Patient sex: F
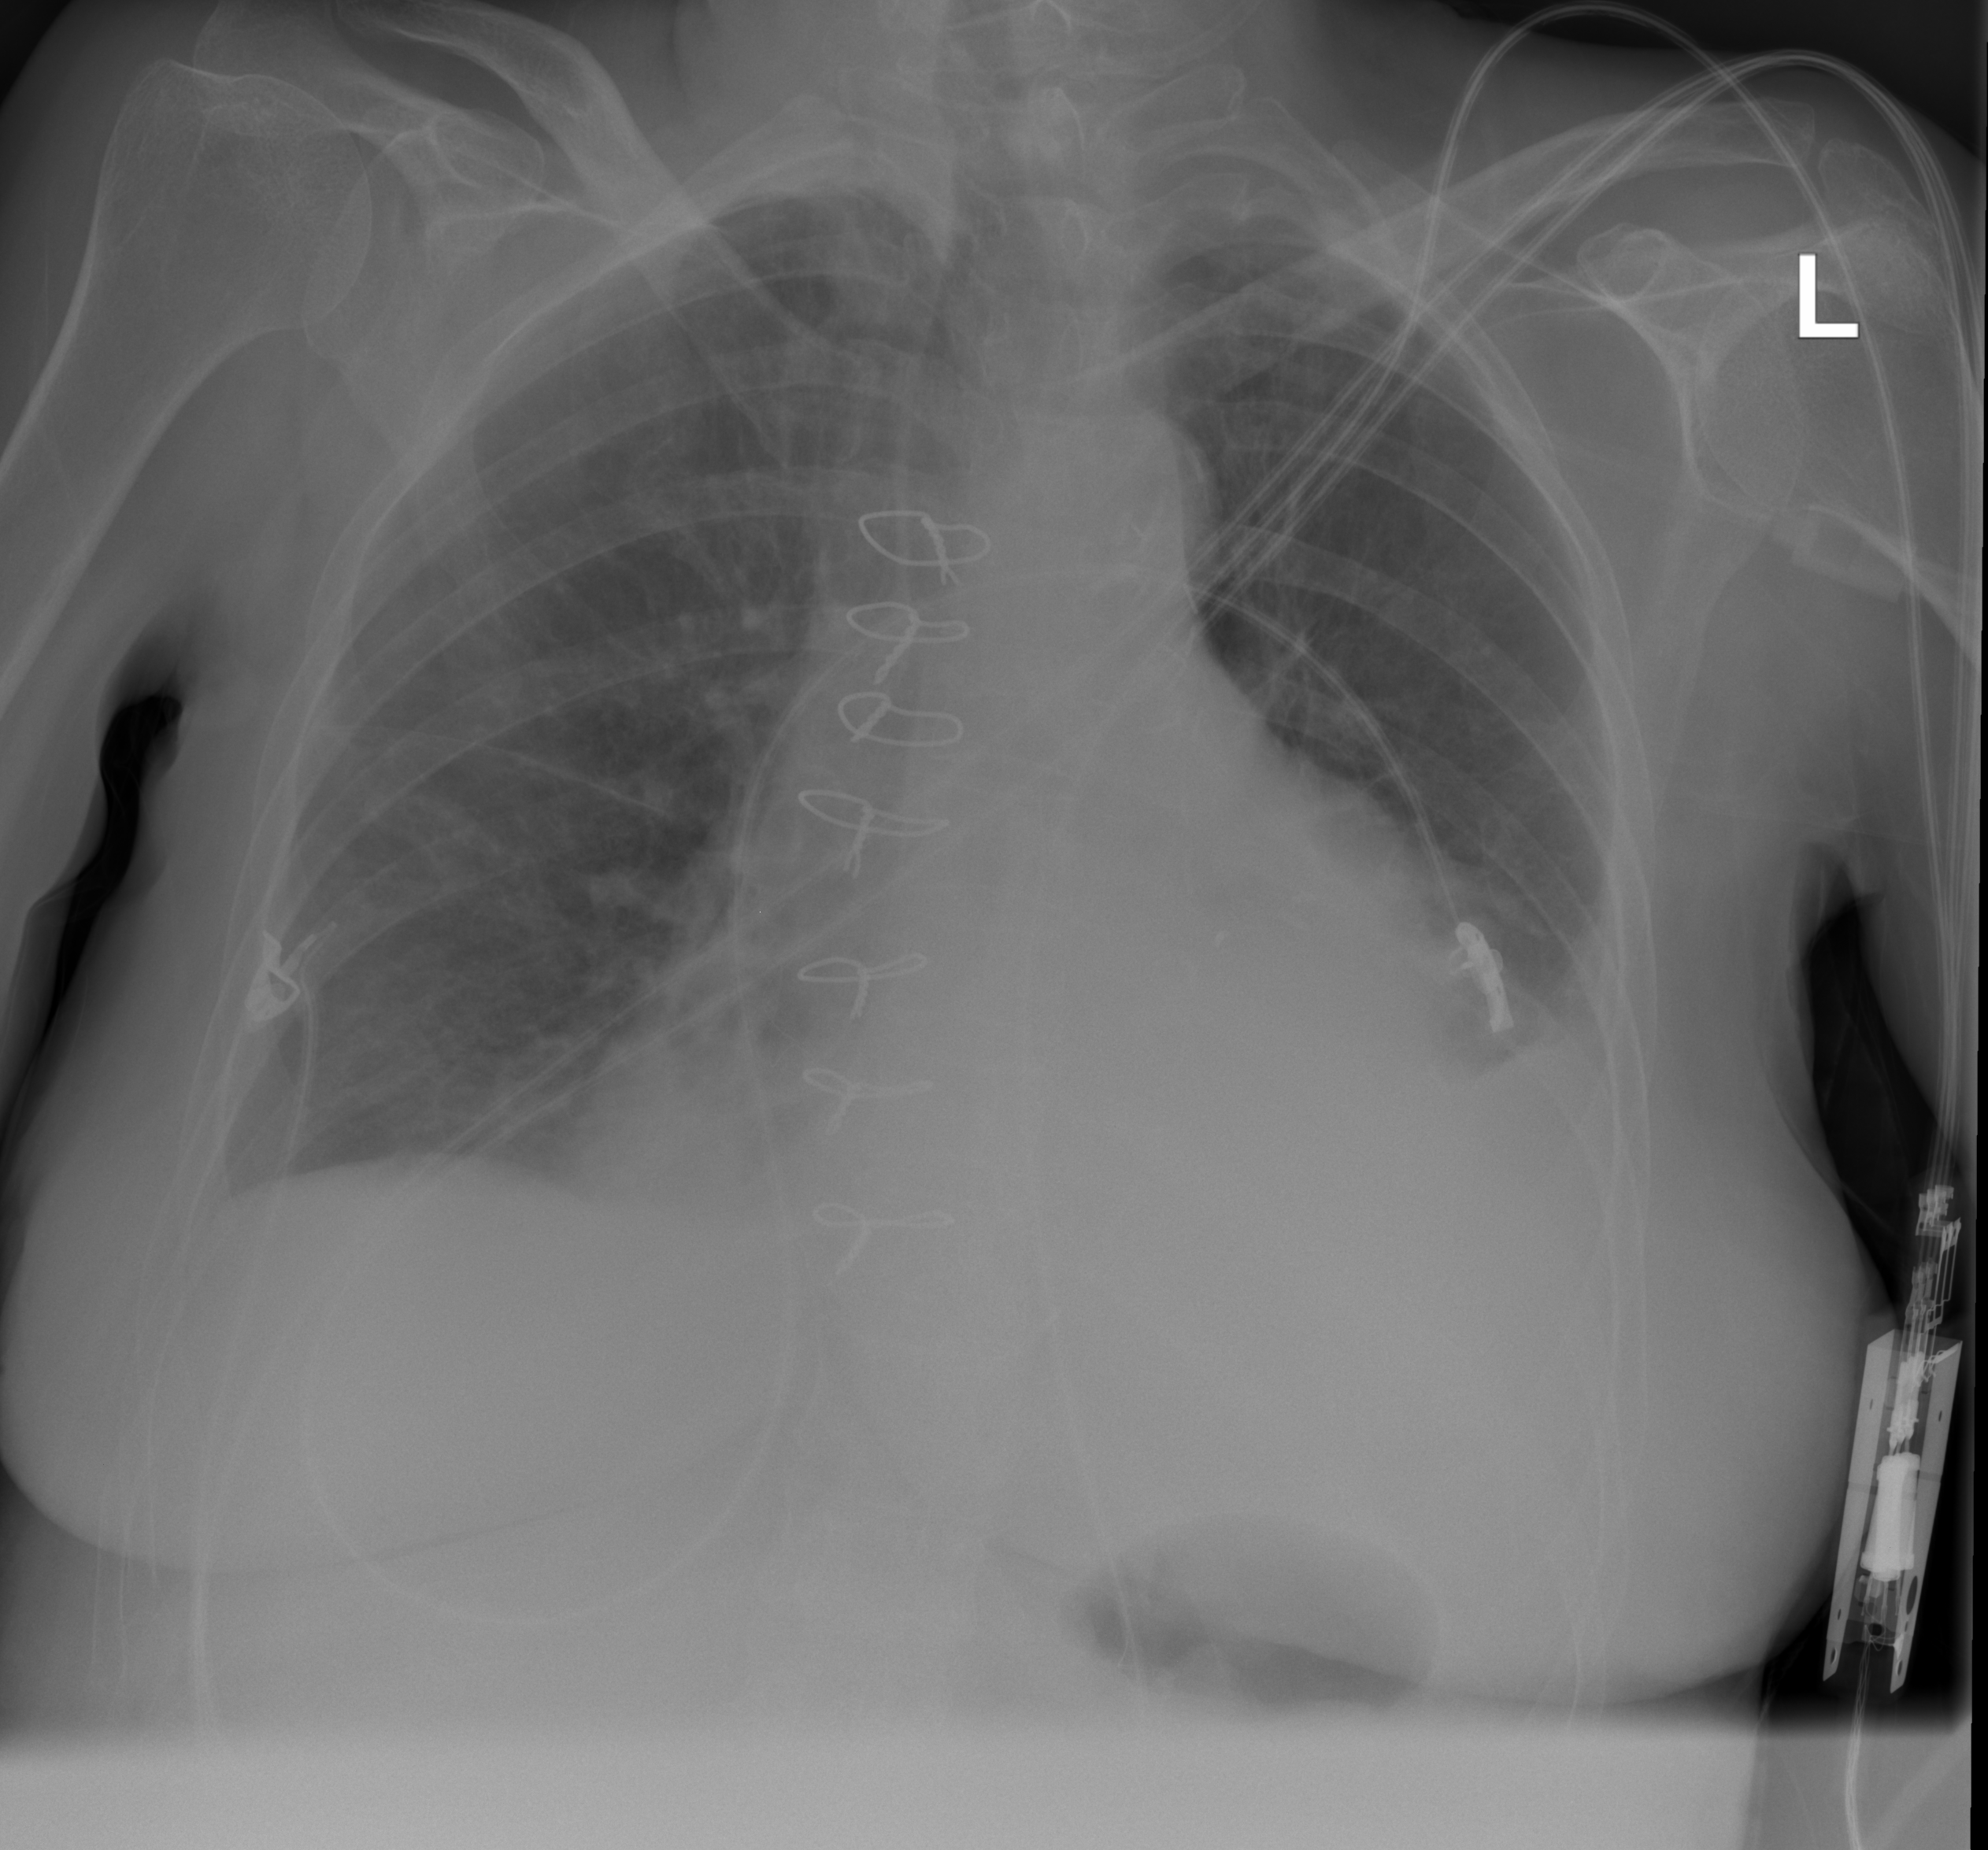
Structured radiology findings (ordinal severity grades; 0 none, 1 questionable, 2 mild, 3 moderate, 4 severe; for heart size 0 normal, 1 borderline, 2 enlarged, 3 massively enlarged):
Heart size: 2
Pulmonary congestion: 0
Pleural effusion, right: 0
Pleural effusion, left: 2
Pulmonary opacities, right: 0
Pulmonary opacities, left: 0
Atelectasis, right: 0
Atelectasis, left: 0